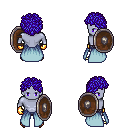
a pixel art fantasy rpg character, male body template, dark elf, purple skin, overskirt, metal pants, blue curly afro hairstyle, gold gloves, gold boots, shield, four views (front, back, left, right), 2x2 character sprite sheet, small pixel art, hard edges, no anti-aliasing